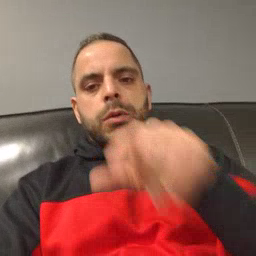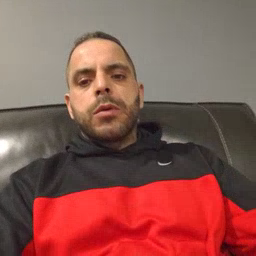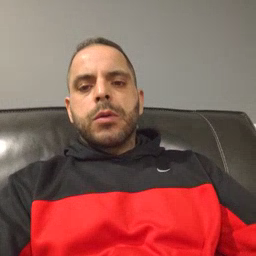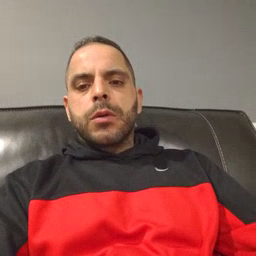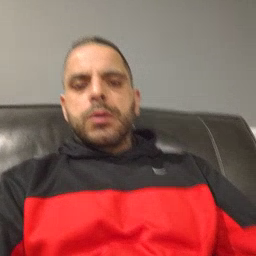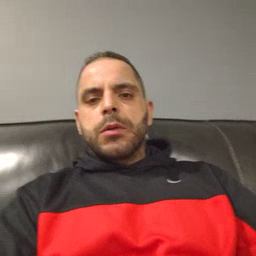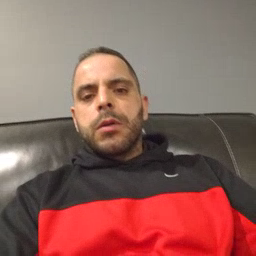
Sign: bird